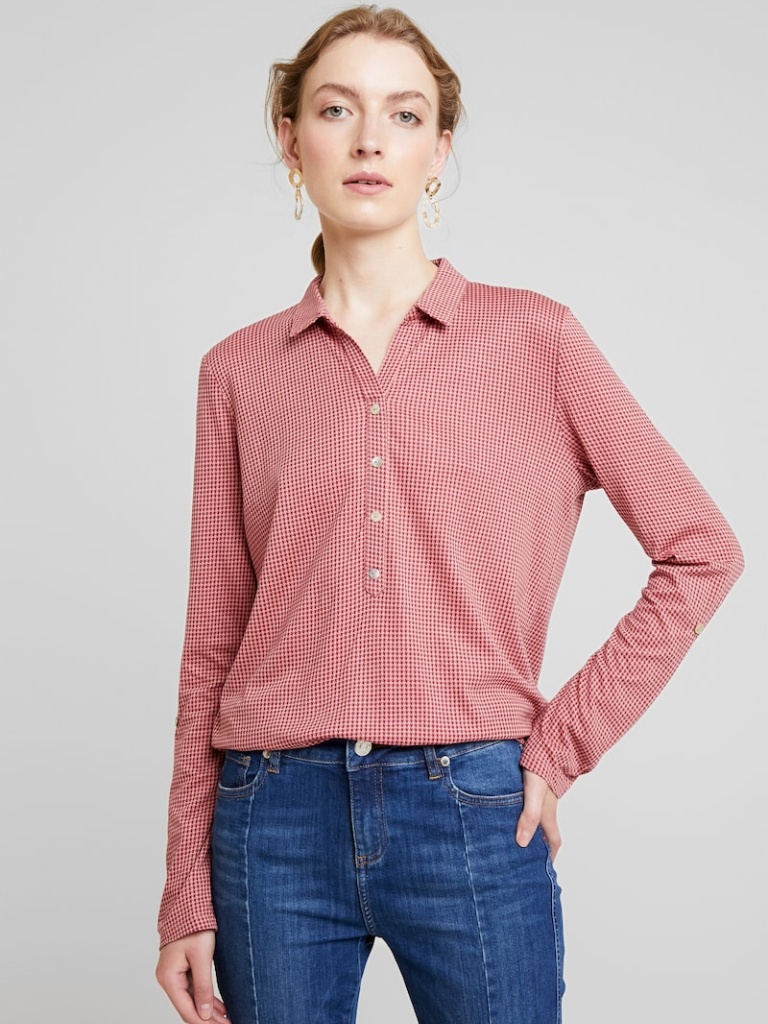
cotton relaxed a long-sleeved with the sleeves down hip length French Tucked collared shirt